Question: '''
<form action=userLogin.php method=post>
<div id="login">
<div id="submit" class="h">Log In</div>
&nbsp;Email
<br>
&nbsp;<input id="email" name="email" type="email" required>
<br>
&nbsp;Password
<br>
&nbsp;<input name="pass" type="password" required=required><br>
&nbsp;<a href="recover.php">Forgot your password</a><br>
<div id="submit">
<input type="checkbox">&nbsp;Remember&nbsp;&nbsp;
<div id="h">
<input type="submit" value="Log in"></div>
</div>
</div>
<?php
if (empty($_POST['pass']) == false) {
$uname = $_POST['email'];
$pass = $_POST['pass'];
include("config.php");
$query = $mysqli->query("SELECT * FROM user WHERE email='$uname' AND password='$pass'");
$numrows = mysqli_num_rows($query);
while ($row = mysqli_fetch_array($query)) {
if ($numrows == 0) {
?>
<script>
$(document).ready(function () {
$("#alert").fadeIn();
});</script>
<?php
}
else {
$id = $row[id];
setcookie('userId', $id);
}
}
}
?>
'''
This is my code which get user data and check whether the user exists or not and set cookie on the user's browser.
When i check that the cookie is set I could see only phpMyAdmin cookies not my userId cookie.You can see the screenshot and the browser got stucked and its automatically closed
But when i editted setcookie function with 'setcookie('userId','$id');' the cookie was set but its value is '%24id'[$id]. So how can i set the cookie in the value of the variable $row[id] is the error with my pc or server or with my code?
When i used chrome with $id without qoutes the error came 'This webpage is not available The webpage at localhost/mysite/mysite/userLogin.php might be temporarily down or it may have moved permanently to a new web address'
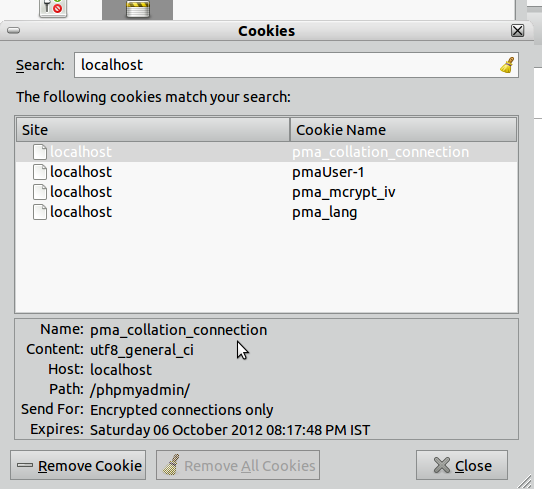
Answer: cookies have to be sent with headers.
"setcookie() defines a cookie to be sent along with the rest of the HTTP headers. Like other headers, cookies must be sent before any output from your script (this is a protocol restriction). This requires that you place calls to this function prior to any output, including and tags as well as any whitespace."
<URL>